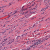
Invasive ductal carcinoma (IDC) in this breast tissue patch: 1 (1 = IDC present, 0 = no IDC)